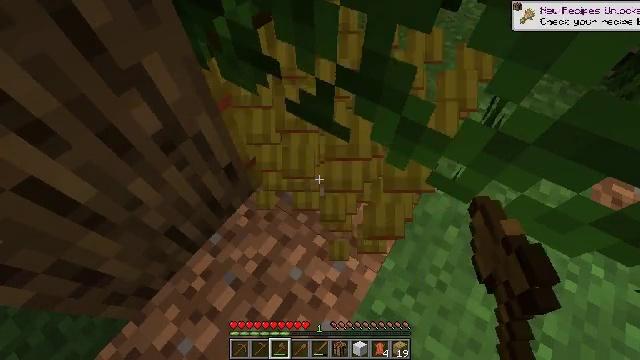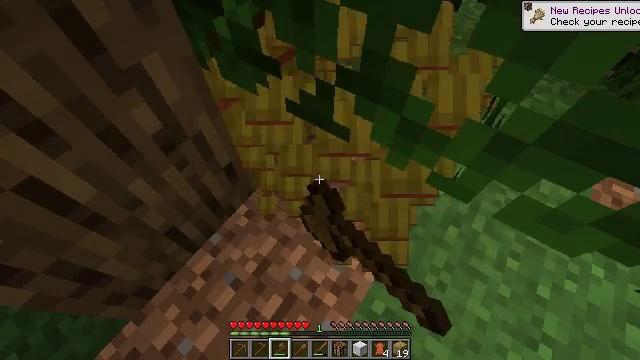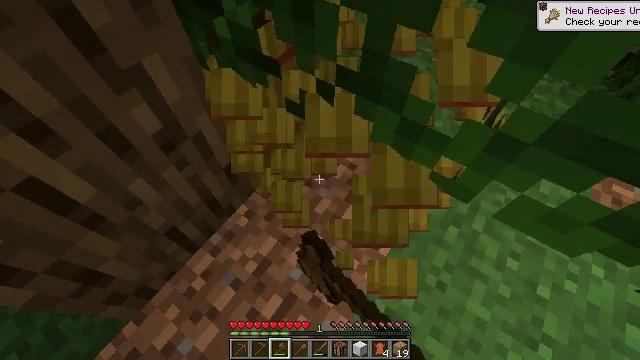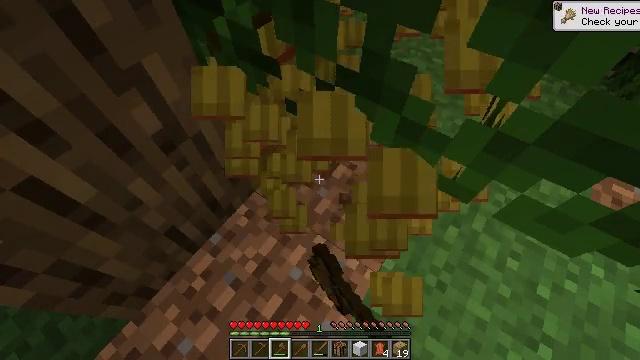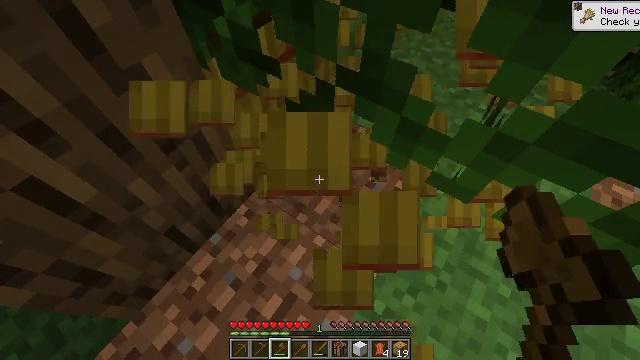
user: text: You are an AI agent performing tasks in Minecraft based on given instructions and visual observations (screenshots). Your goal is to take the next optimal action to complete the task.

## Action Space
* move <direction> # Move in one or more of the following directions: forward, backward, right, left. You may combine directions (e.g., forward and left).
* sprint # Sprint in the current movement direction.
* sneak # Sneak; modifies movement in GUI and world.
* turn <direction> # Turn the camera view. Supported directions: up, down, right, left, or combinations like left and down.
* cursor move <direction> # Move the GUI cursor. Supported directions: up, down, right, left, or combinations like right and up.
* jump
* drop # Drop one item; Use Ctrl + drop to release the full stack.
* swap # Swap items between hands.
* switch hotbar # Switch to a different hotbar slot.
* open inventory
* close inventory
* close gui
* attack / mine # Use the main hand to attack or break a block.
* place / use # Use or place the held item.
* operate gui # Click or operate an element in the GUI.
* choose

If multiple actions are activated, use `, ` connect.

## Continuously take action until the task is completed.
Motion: motion action
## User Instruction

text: Harvest hay blocks from the village.
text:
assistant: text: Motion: attack / mine
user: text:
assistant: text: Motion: attack / mine
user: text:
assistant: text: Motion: attack / mine
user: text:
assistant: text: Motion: attack / mine
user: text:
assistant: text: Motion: attack / mine